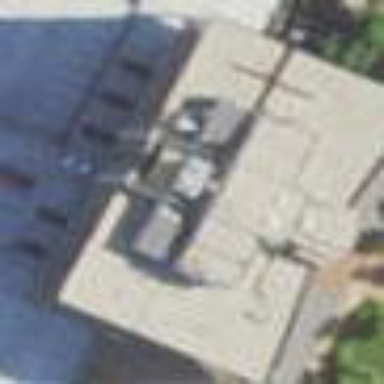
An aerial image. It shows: Office building.